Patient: sex F, age 34
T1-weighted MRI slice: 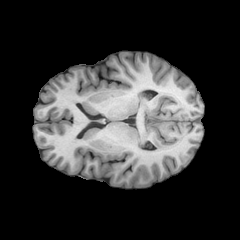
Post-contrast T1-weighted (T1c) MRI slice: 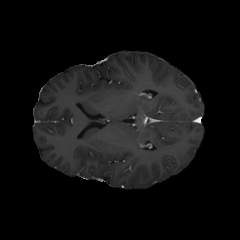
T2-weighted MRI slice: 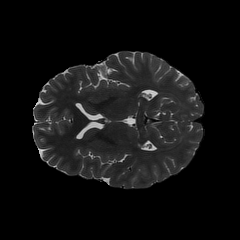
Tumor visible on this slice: no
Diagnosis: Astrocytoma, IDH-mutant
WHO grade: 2